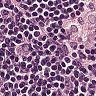
Metastatic tissue present: no